Question: Hi I need using a couple of fonts with 'CTFontRef' for an iPad application , I need use this method because my font is not English . so I found this code from this <URL>
but compiler gives me some error :
'''
CTFontRef font = CTFontCreateWithName(CFSTR("myfont"), 12,NULL);
NSMutableAttributedStringRef attrString = [[NSMutableAttributedString alloc] initWithString:textView.text];
[attrString addAttribute:(NSString*)kCTFontAttributeName
value:(id)font
range: NSMakeRange(0, textView.text.length)];
'''

I would be grateful if you help me to solve the problem
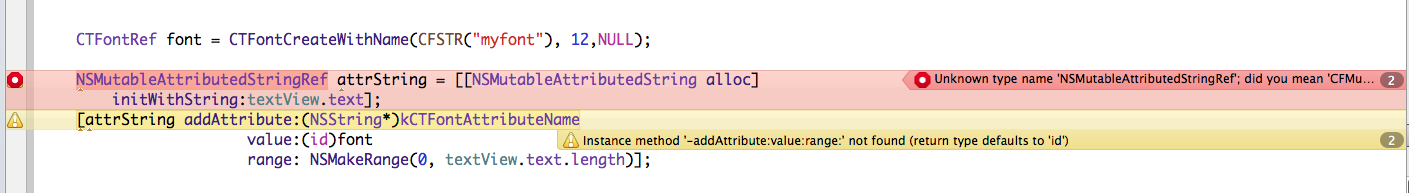
Answer: The problem with your code is with the 'NSMutableAttributedStringRef'. Use an 'NSMutableAttributedString' instead:
'''
NSString *myString = @"Hello World!!";
CTFontRef futura = CTFontCreateWithName( CFSTR("Futura"), 24.0, NULL);
NSMutableAttributedString *attString = [[NSMutableAttributedString alloc]
initWithString:myString];
[attString addAttribute:(NSString *)kCTFontAttributeName
value:(id)futura
range:NSMakeRange(0, 4)];
'''